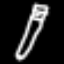
Label: pencil